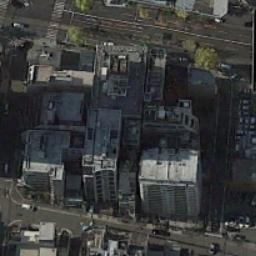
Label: commercial_area